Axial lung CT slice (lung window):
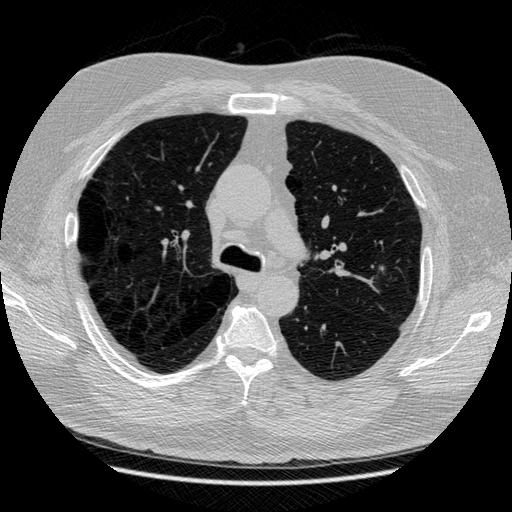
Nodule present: yes
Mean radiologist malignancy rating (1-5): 3.5